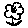
Label: flower